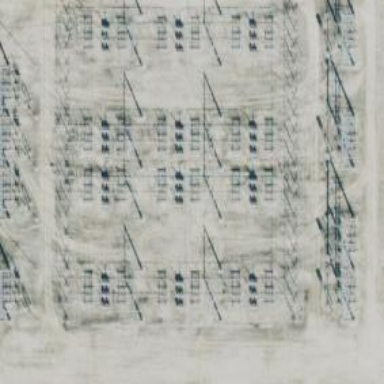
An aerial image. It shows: Switch used for power control.